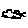
Label: car